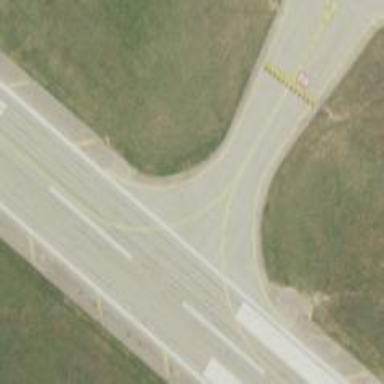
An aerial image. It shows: View of taxiway at the airport.